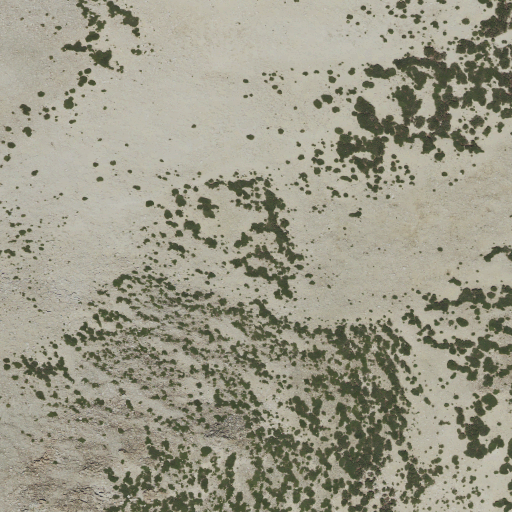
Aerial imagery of ridge(s) in California named Kavanaugh Ridge containing shrub, grassland, barren land, and evergreen forest